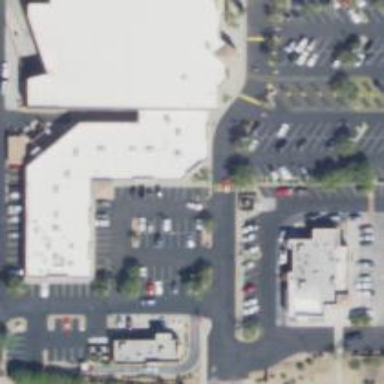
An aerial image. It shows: Retail building.